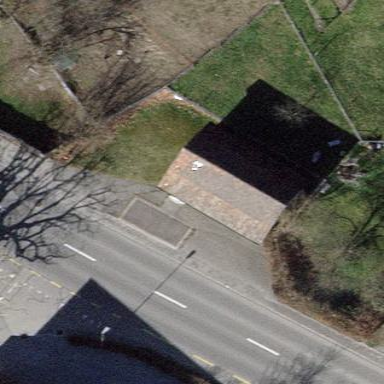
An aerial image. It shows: Industrial building with gambrel-shaped roof.